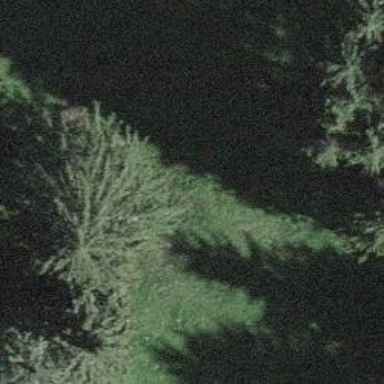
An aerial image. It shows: Evergreen needle-leaved tree in agricultural setting.